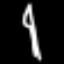
Label: fork